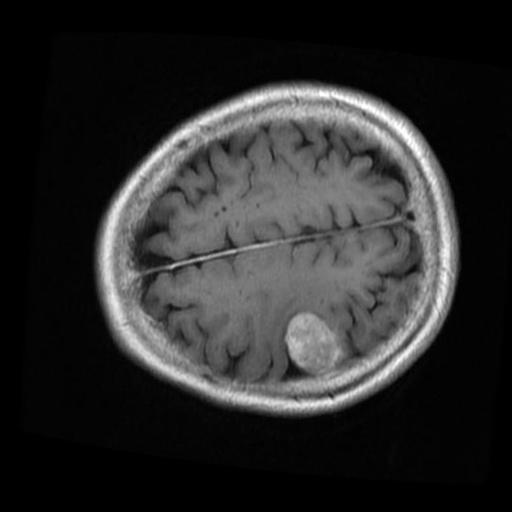
Label: brain_menin